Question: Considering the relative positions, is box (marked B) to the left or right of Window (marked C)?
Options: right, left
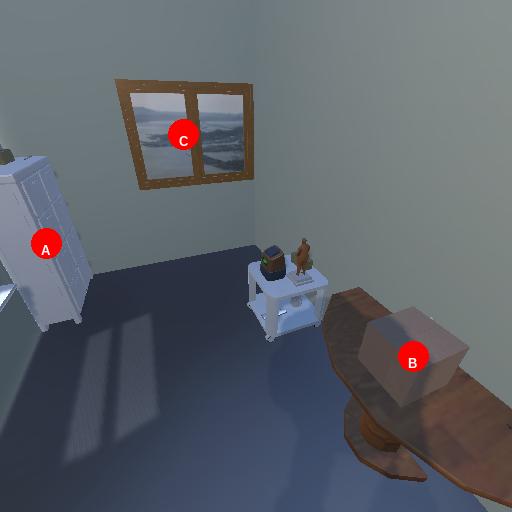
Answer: right